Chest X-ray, AP view. Patient: 58 years old, sex F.
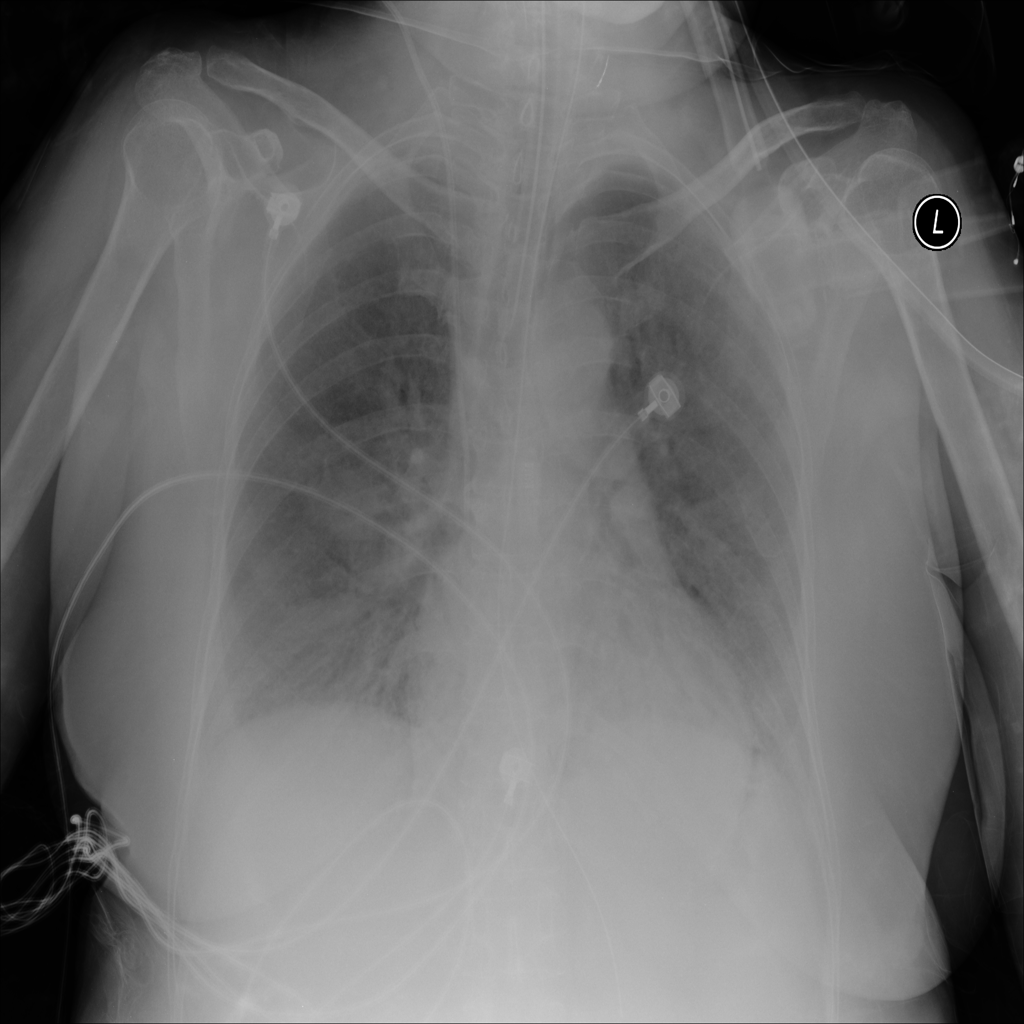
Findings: Consolidation, Infiltration